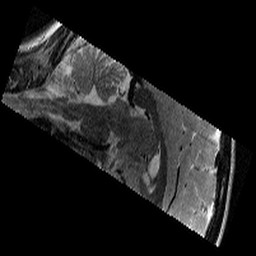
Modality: T2w
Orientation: sagittal
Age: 9
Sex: female
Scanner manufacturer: siemens
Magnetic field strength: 3 T
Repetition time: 9.23 s
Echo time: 0.067 s